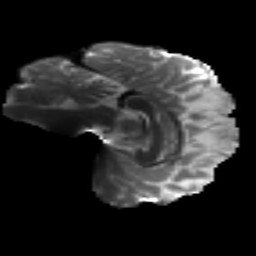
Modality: T2w
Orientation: sagittal
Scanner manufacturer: siemens
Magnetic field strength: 3 T
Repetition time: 4.16 s
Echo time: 0.0806 s